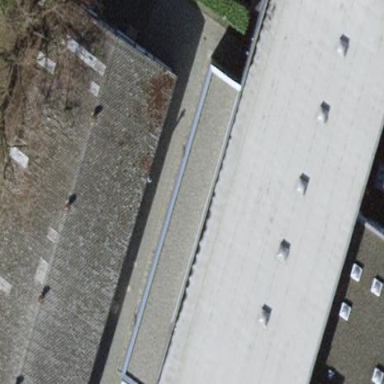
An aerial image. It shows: Commercial building with flat roof.